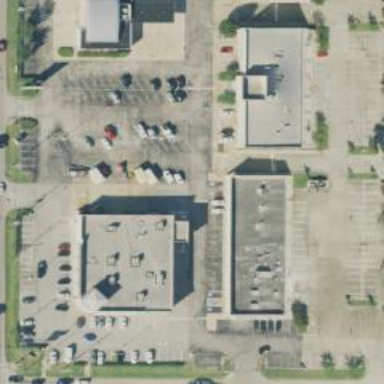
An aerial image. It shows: Pharmacy providing healthcare services.